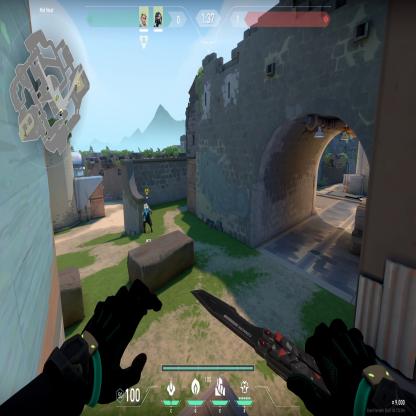
Label: teammate